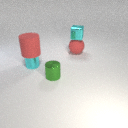
large red rubber cylinder above small cyan metal cylinder